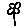
Label: flower